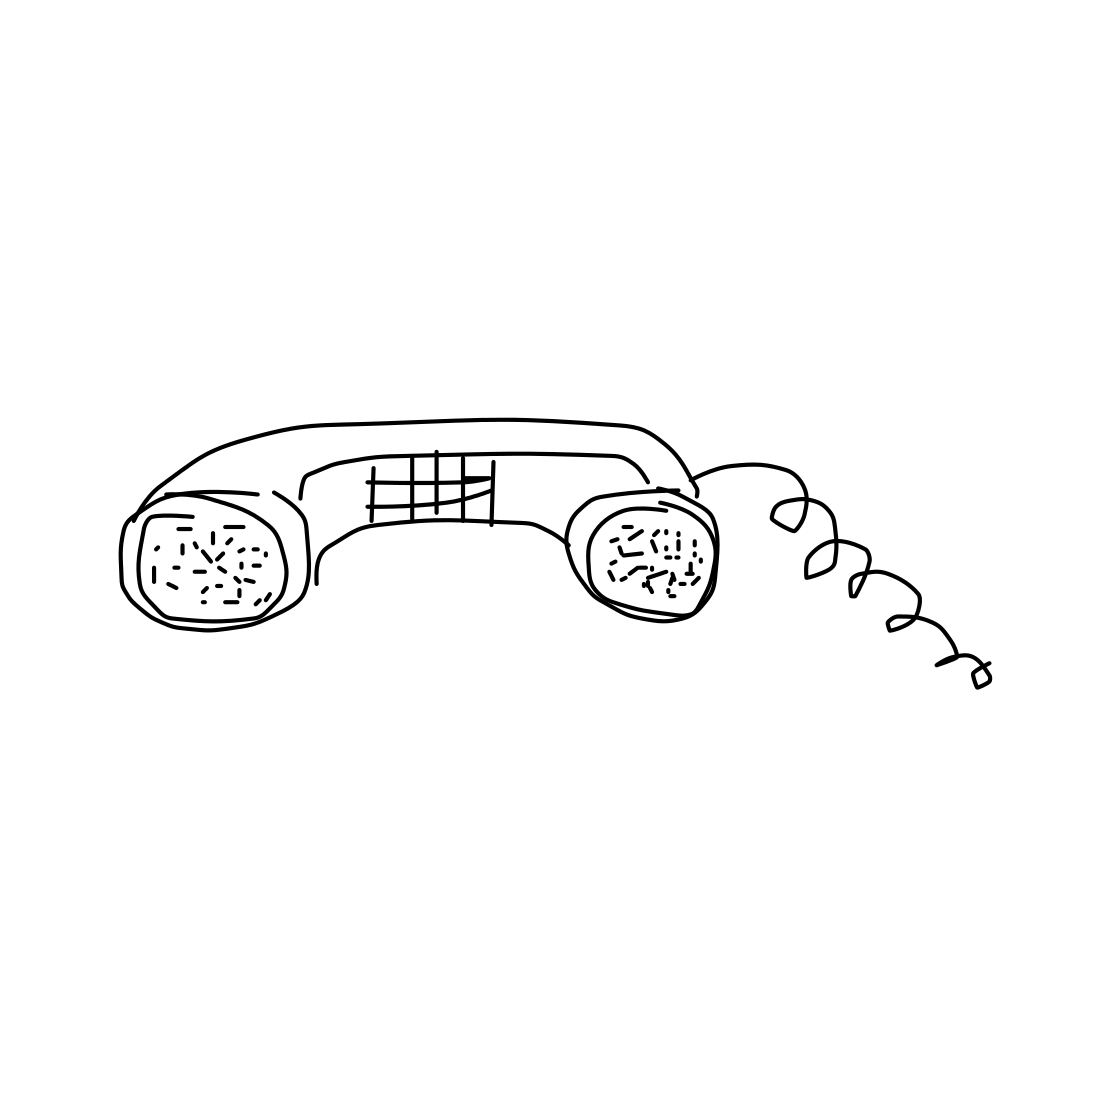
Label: telephone